Current action and preconditions to check: trajectory_clear

Your task: For each precondition in the list above, predict whether it will hold at this action.

Consider the current scene as observed from the mobile robot's camera, and analyze the predicted future states of all dynamic agents (e.g., people, animals, vehicles, or any moving entities) within the NEXT SECOND.

IMPORTANT: Only answer "very likely" if you are absolutely certain—based on strong, clear evidence—that a dynamic agent will violate the precondition in the predicted future state. Do NOT answer "very likely" for unlikely, ambiguous, or low-probability risks.

Ask yourself for each precondition: Is there a high probability, with clear and convincing evidence, that the predicted future states of any dynamic agent will interfere with the predicted future state of the currently executing action within the NEXT SECOND, causing that precondition to fail?

Assess the risk level based on these predictions. Use "likely" or "very likely" if motions create a clear risk of interference.

Use "neutral" or "improbable" if agents are nearby but their predicted paths are clearly diverging or non-conflicting.

Failure Risk Categories: "very improbable", "improbable", "neutral", "likely", "very likely"

Answer Format: Output ONLY the probability_of_failure value from these categories: "very improbable", "improbable", "neutral", "likely", "very likely"

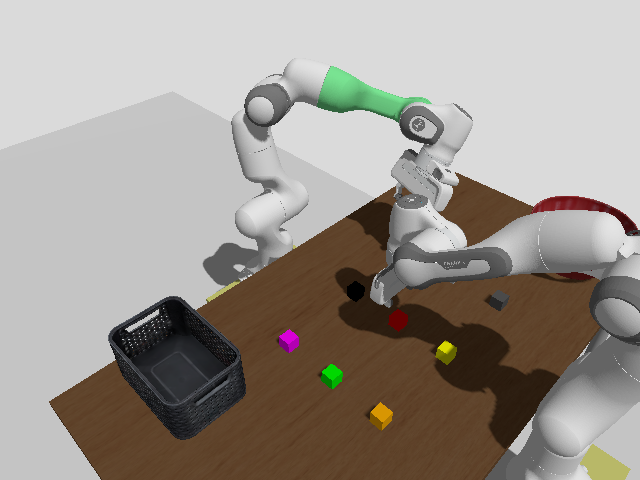

Answer: very improbable